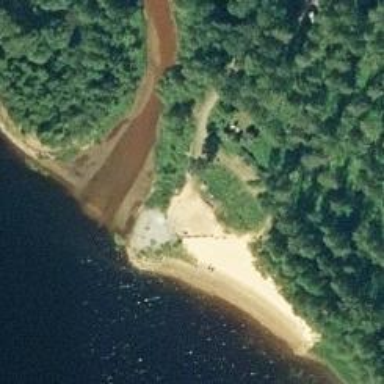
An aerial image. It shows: Beach area suitable for swimming.